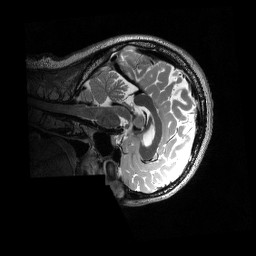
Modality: T2w
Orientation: sagittal
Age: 45
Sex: female
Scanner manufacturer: siemens
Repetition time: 3.2 s